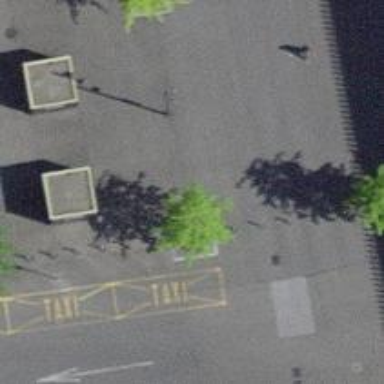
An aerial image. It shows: Bollard barrier.